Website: slack
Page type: newsletter-management
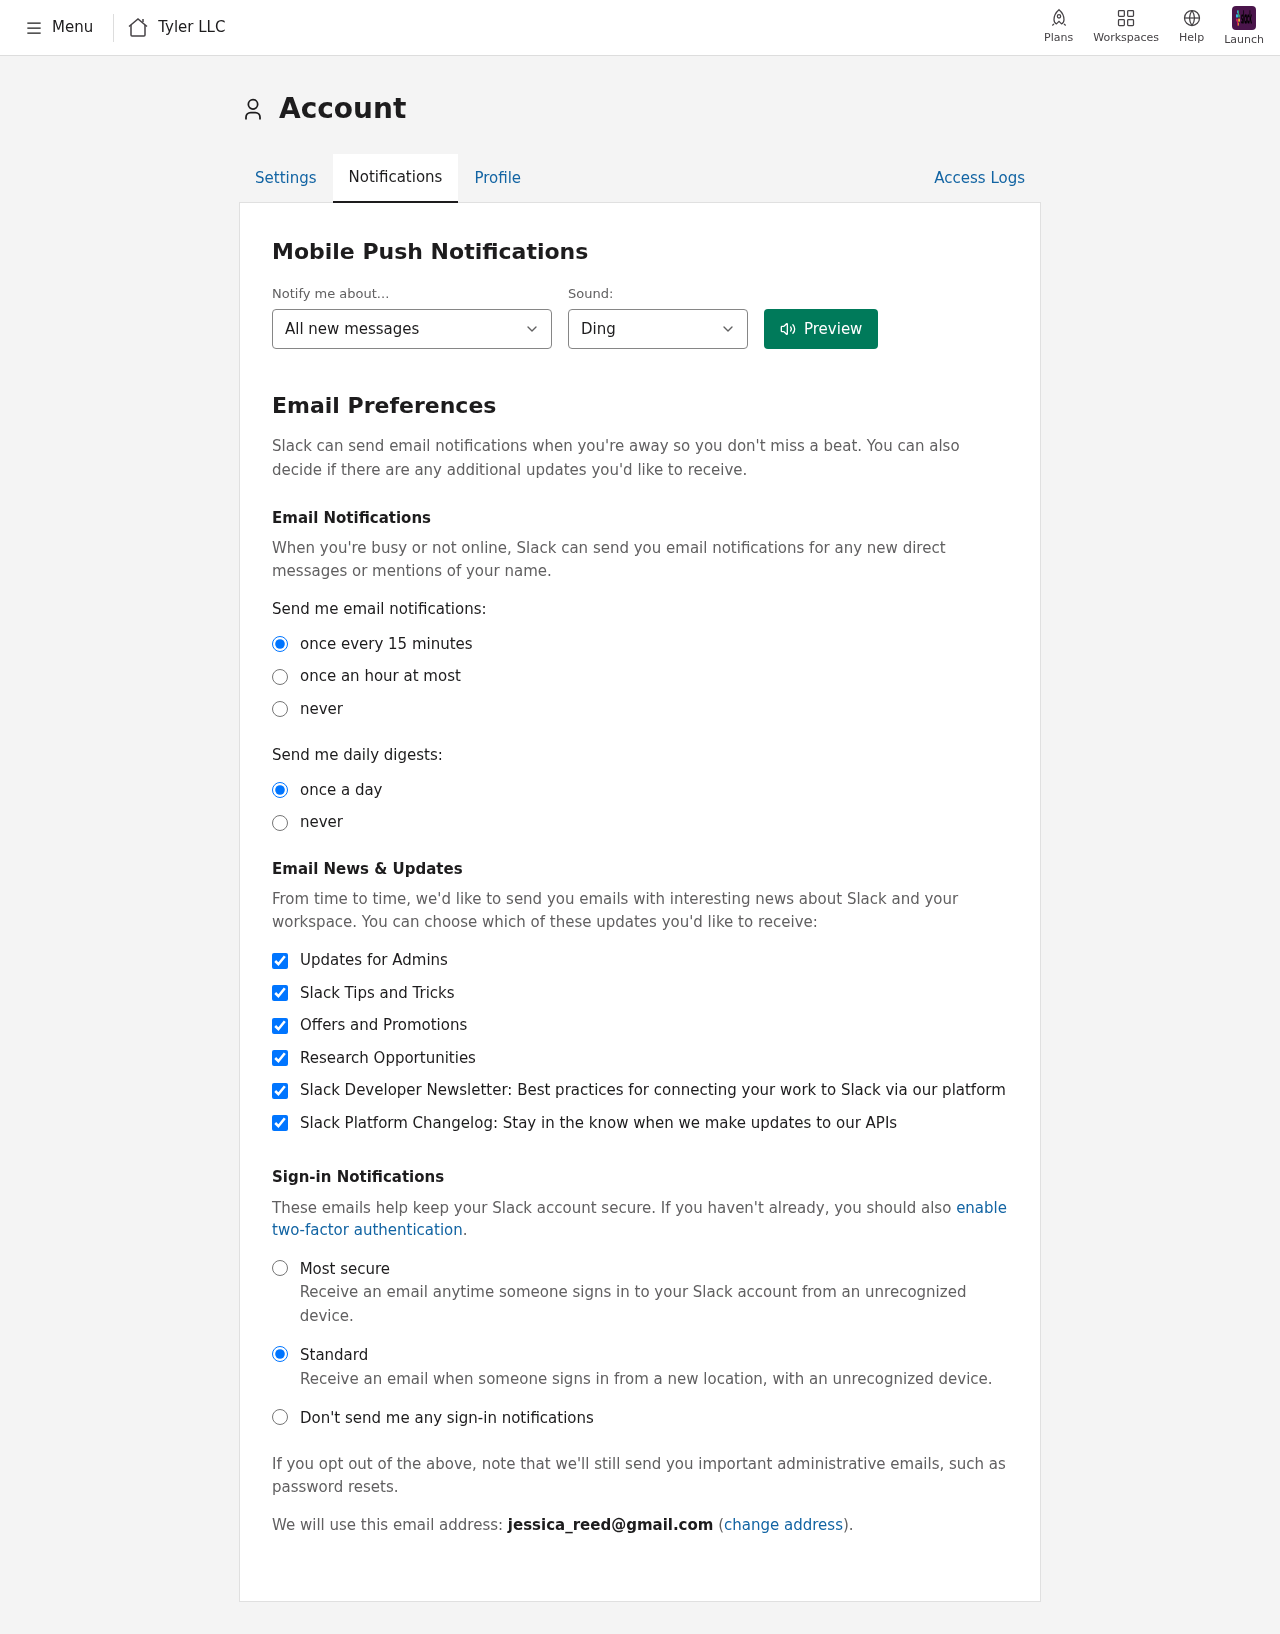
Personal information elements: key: PII_COMPANY
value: Tyler LLC
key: PII_EMAIL
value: jessica_reed@gmail.com